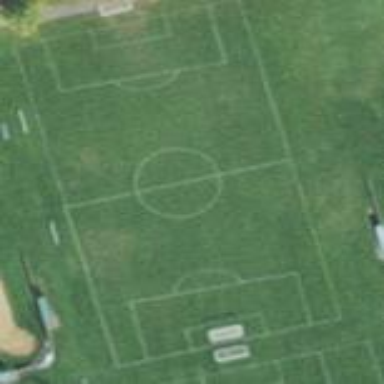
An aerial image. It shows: Soccer pitch for outdoor sports and leisure activities.